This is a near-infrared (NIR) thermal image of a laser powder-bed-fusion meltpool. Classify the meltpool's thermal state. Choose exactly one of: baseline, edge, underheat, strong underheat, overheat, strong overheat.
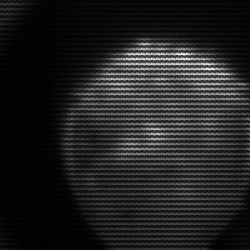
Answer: edge